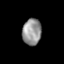
Tissue: skin
Cell type: Epithelial cells
Senescence score: 0.2459
Nuclear area (px): 488
Mean DAPI intensity: 149.262